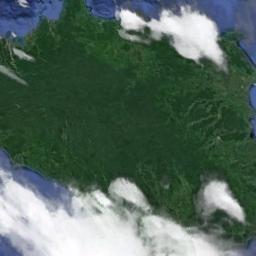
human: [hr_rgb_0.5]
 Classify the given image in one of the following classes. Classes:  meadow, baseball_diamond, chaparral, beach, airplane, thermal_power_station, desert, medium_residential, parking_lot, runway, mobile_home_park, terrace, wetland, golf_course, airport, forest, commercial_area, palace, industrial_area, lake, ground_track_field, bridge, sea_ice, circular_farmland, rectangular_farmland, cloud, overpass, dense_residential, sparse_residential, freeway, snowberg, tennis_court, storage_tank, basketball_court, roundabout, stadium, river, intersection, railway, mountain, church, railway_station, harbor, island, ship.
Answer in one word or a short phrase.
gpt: cloud